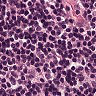
Metastatic tissue present: no